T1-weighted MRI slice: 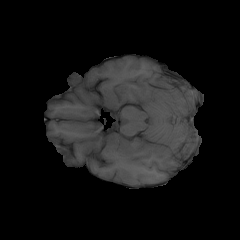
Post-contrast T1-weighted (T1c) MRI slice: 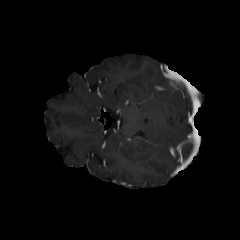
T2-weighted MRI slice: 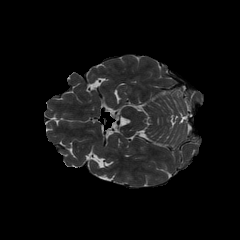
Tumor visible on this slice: no